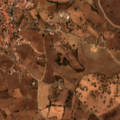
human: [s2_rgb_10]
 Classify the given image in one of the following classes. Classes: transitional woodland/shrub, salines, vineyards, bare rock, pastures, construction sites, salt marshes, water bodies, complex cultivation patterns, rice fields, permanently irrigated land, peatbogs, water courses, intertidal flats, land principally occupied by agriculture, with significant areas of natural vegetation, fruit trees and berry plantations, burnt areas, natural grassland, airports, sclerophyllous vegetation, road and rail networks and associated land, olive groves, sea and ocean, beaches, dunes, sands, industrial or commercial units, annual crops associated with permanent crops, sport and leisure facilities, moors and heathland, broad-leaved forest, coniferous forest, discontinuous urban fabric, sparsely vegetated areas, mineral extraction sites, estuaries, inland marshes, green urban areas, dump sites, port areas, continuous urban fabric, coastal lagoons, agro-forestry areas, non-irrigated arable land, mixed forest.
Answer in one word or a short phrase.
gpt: continuous urban fabric, olive groves, pastures, complex cultivation patterns, agro-forestry areas